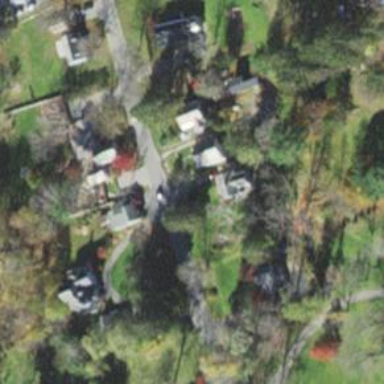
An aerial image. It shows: Residential road.